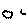
Label: cloud